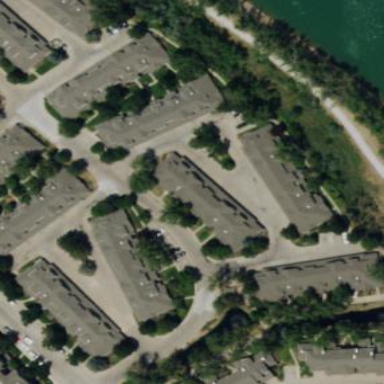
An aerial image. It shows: Terrace building.